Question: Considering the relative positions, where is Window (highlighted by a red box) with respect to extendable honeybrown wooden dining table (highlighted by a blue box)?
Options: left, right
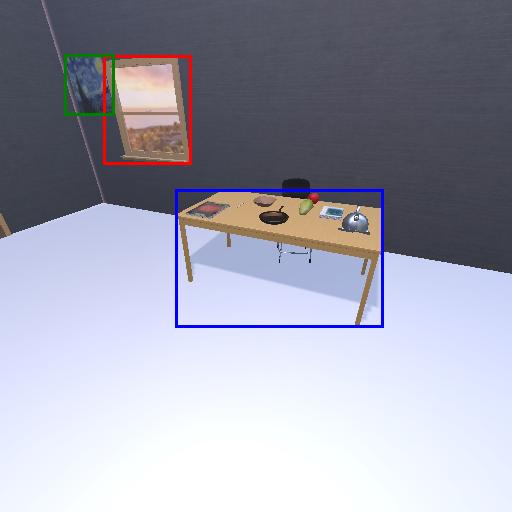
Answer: left